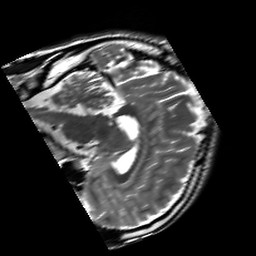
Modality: T2w
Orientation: sagittal
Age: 19
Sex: male
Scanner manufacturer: siemens
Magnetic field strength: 3 T
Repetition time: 7 s
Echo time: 0.09 s